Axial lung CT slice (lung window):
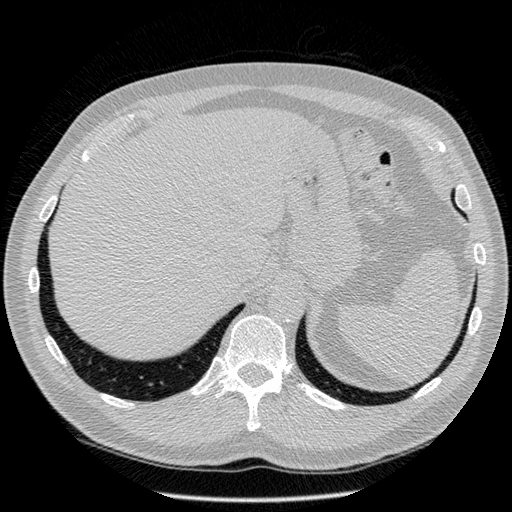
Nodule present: no